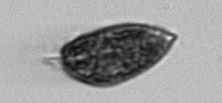
Label: Prorocentrum_micans